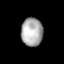
Tissue: lung
Cell type: Endothelial cells
Senescence score: 0.6107
Nuclear area (px): 601
Mean DAPI intensity: 171.657